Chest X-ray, AP view. Patient: 18 years old, sex F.
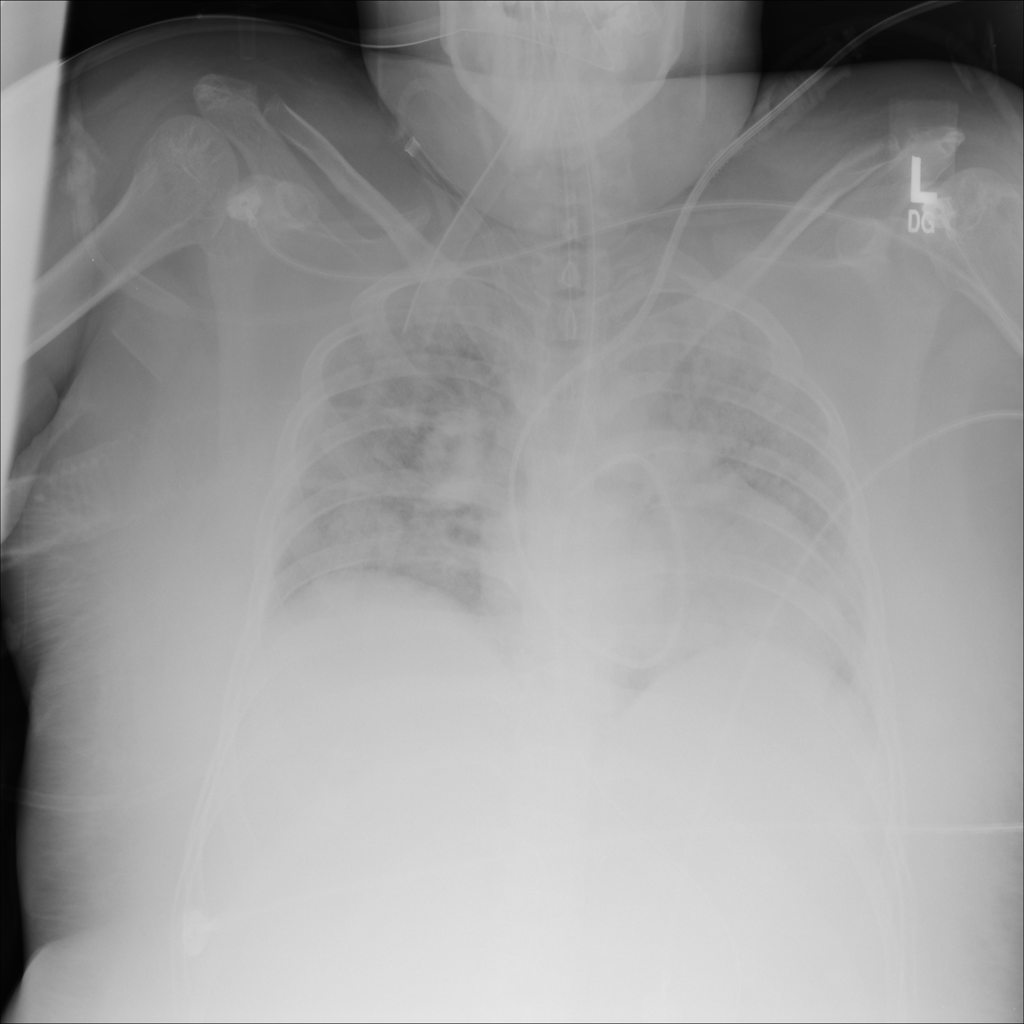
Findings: Infiltration